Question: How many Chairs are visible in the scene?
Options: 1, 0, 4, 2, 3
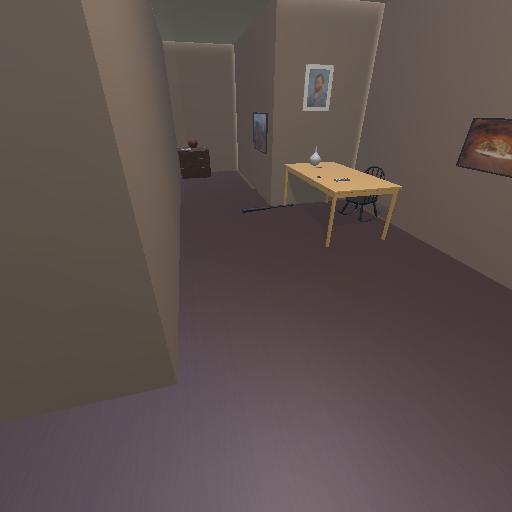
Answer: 1